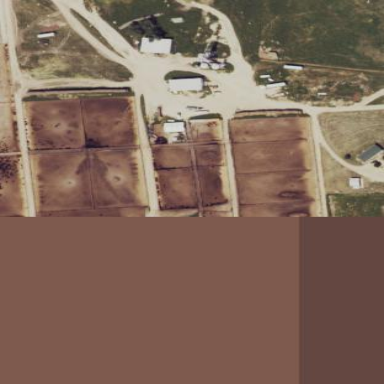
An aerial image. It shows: Farmyard area.